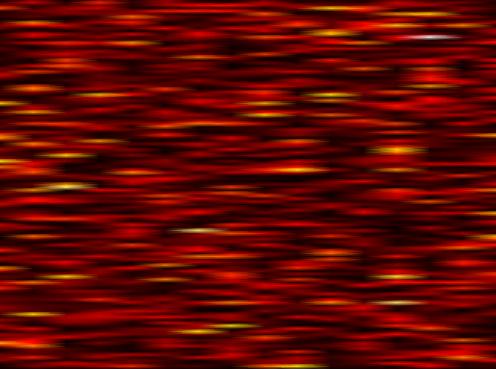
Label: FOFDM